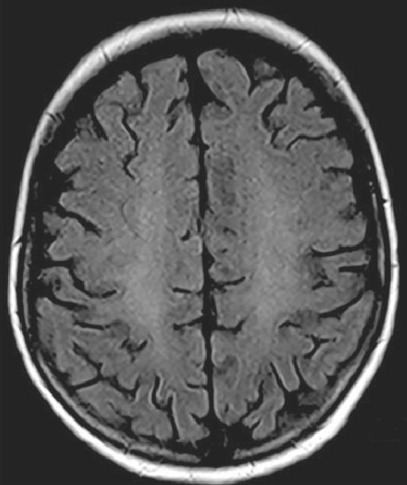
Label: notumor